Question: When I edit the treenode (with long name), it has a background color:

How can I remove the background? How can I change the background color?
I was trying to remove it in OnDrawNode, but it is impossible to do.
Next, I tried to use the TVM_GETEDITCONTROL message and send WM_CTLCOLOREDIT, but it doesn't work too:
'''
[DllImport("user32.dll")]
internal static extern IntPtr SendMessage(IntPtr hWnd, uint Msg, IntPtr wParam, IntPtr lParam);
internal const int WM_CTLCOLOREDIT = 0x0133;
internal const int TVM_GETEDITCONTROL = 0x110F;
private void NodeTree_BeforeLabelEdit(object sender, NodeLabelEditEventArgs e)
{
TreeNode nodeEditing = e.Node;
IntPtr editControlHandle = SendMessage(NodeTree.Handle, (uint)TVM_GETEDITCONTROL, IntPtr.Zero, IntPtr.Zero);
if (editControlHandle != IntPtr.Zero)
{
SendMessage(editControlHandle, (uint)WM_CTLCOLOREDIT, ColorTranslator.ToWin32(Color.Red), new IntPtr(1));
}
}
'''
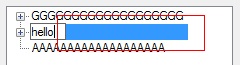
Answer: This background - the background of the selected node.
In the event BeforeLabelEdit I unsubscribe from AfterSelect, memorize the selected node and deselect nodes:
'''
private TreeNode SelectedNodeBeforeEdit;
private void NodeTree_BeforeLabelEdit(object sender, NodeLabelEditEventArgs e)
{
NodeTree.AfterSelect -= NodeTree_AfterSelect;
SelectedNodeBeforeEdit = NodeTree.SelectedNode;
NodeTree.SelectedNode = null;
}
'''
In the event AfterLabelEdit I subscribe to AfterSelect and exhibit the selected node:
'''
private void NodeTree_AfterLabelEdit(object sender, NodeLabelEditEventArgs e)
{
NodeTree.SelectedNode = SelectedNodeBeforeEdit;
NodeTree.AfterSelect += NodeTree_AfterSelect;
}
'''